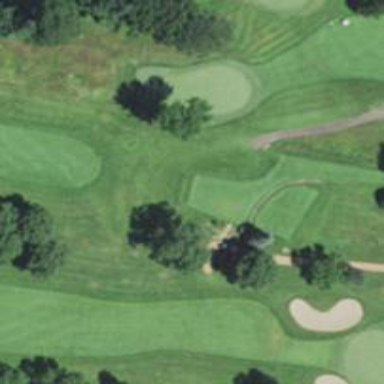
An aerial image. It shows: Path for both roads and golfers.